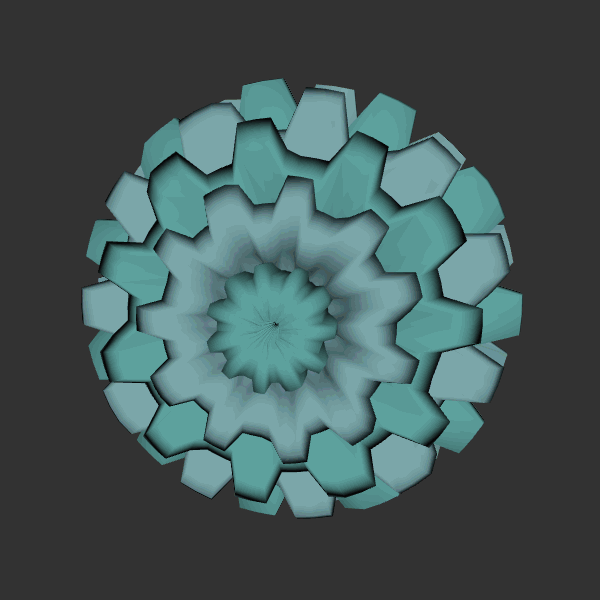
Background: dark